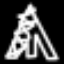
Label: The Eiffel Tower